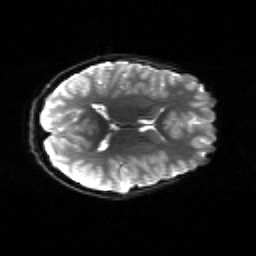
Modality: sbref
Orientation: axial
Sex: male
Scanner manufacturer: siemens
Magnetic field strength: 3 T
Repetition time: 5 s
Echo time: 0.071 s